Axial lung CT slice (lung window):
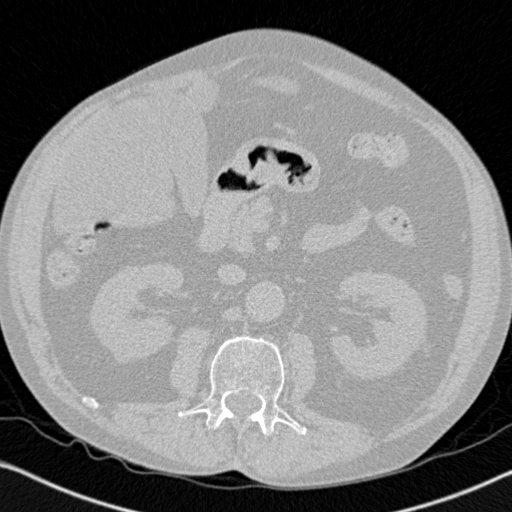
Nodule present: no